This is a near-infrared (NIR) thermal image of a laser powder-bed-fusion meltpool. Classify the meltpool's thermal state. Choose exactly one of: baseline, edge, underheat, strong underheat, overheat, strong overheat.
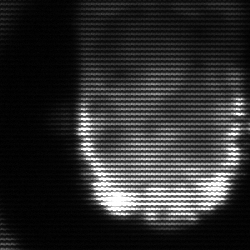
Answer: baseline